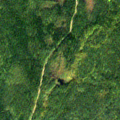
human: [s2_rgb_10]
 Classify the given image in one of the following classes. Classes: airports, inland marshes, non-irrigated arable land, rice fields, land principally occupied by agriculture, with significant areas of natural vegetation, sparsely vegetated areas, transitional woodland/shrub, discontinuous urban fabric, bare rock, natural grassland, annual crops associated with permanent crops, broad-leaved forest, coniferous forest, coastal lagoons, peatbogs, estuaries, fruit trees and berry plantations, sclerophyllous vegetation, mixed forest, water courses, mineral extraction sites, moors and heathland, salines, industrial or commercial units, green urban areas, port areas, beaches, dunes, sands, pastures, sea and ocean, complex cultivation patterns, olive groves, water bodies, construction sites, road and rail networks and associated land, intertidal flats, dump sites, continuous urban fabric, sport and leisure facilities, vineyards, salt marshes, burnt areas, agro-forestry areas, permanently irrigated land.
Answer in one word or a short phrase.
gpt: coniferous forest, mixed forest